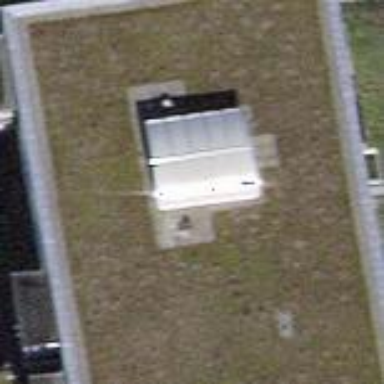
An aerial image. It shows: Building with apartments and flat roof.